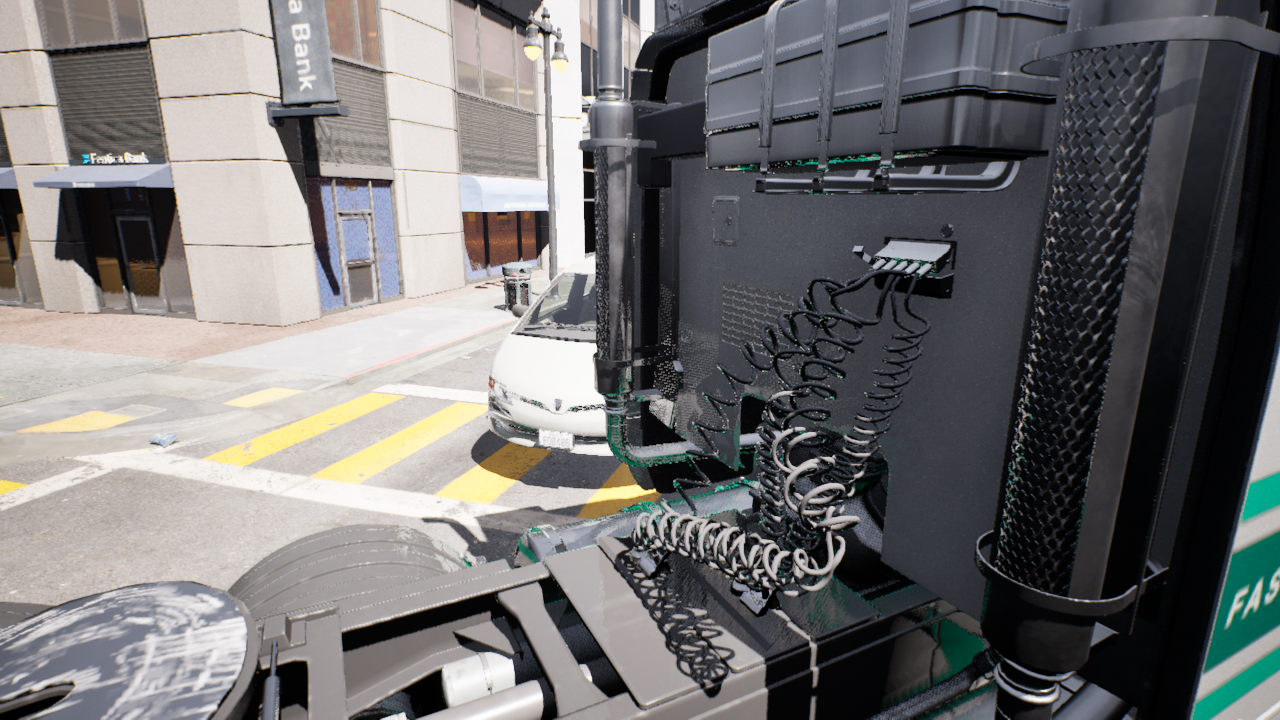
Venue: residential
Lighting: clear day
Vehicle rig: minivan